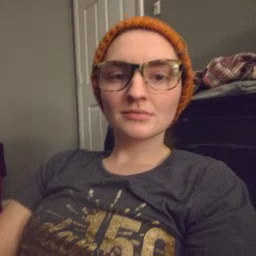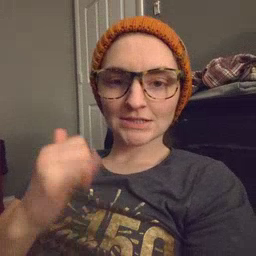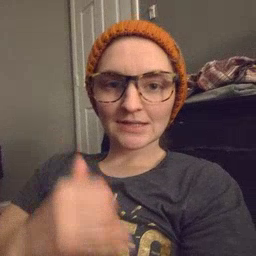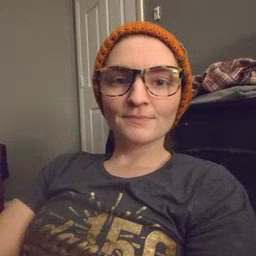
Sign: yellow